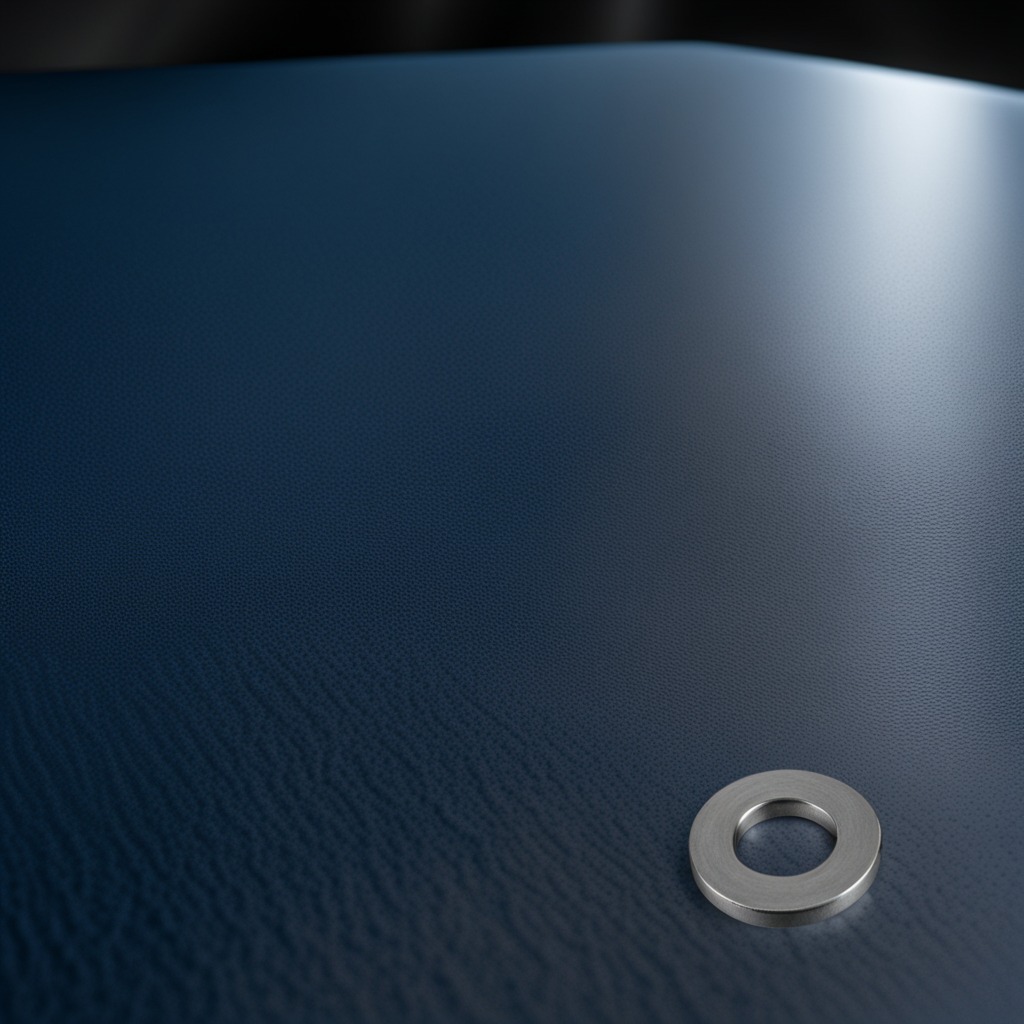
A flat metal washer is lying on the granite tabletop.